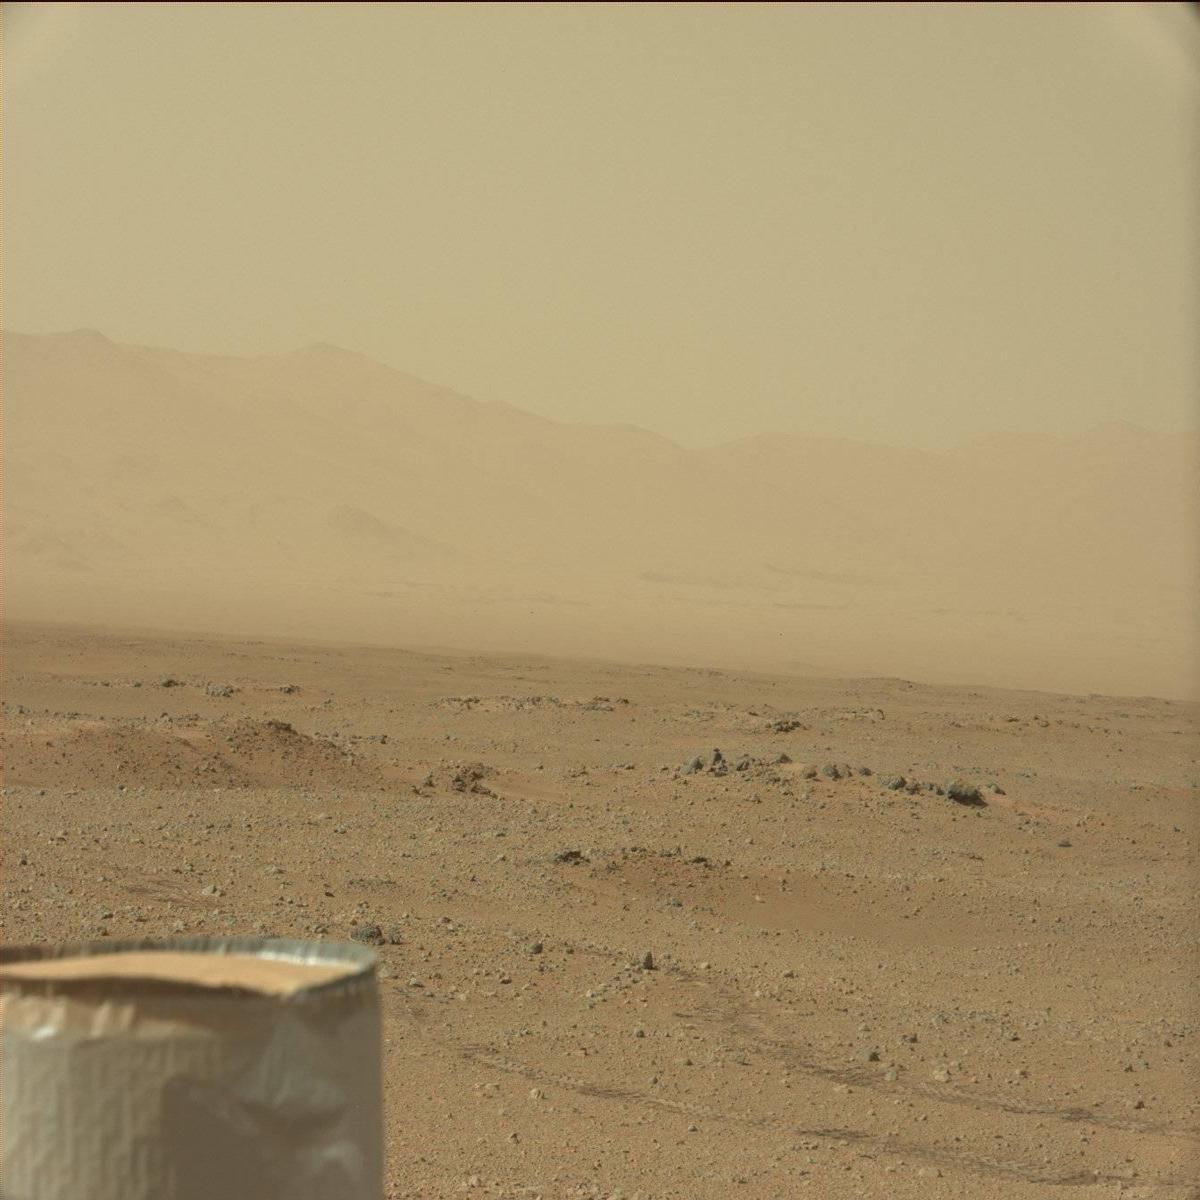
Terrain classes present: Bedrock, Ridge, Rock, Rover, Sand / Soil, Sky, Track